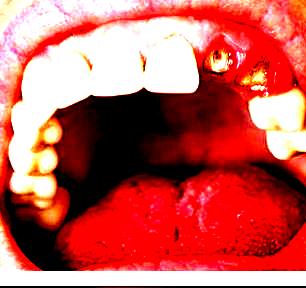
Condition: hypodontia